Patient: sex M, age 48
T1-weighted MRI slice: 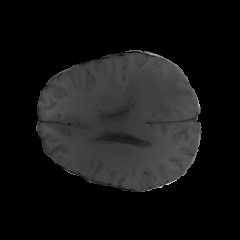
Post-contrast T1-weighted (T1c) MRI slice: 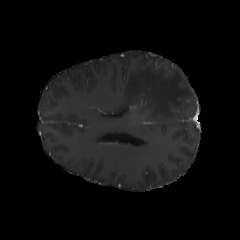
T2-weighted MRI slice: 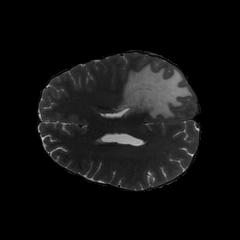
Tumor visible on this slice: yes
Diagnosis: Glioblastoma, IDH-wildtype
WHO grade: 4